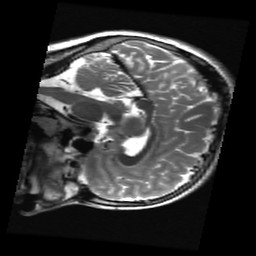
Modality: T2w
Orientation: sagittal
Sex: female
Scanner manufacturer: ge
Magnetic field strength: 3 T
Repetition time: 5 s
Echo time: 0.1012 s